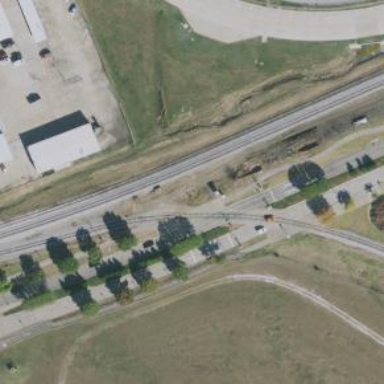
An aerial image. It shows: Crossing for the railway.